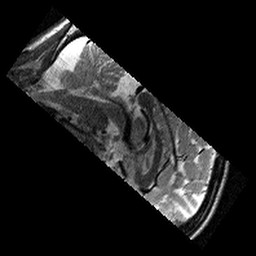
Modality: T2w
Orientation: sagittal
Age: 11
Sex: male
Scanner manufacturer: siemens
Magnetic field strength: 3 T
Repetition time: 9.23 s
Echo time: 0.067 s